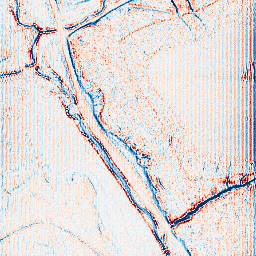
Category: edge_preserving
Decomposition family: anisotropic_diffusion
Decomposition parameters: iterations: 20
kappa: 100
gamma: 0.05
Upsampling method: fft_zeropad
Upsampling parameters: scale: 4
Upsampling scale: 4